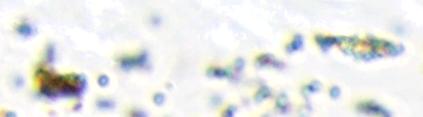
Label: Phaeocystis